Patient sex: M
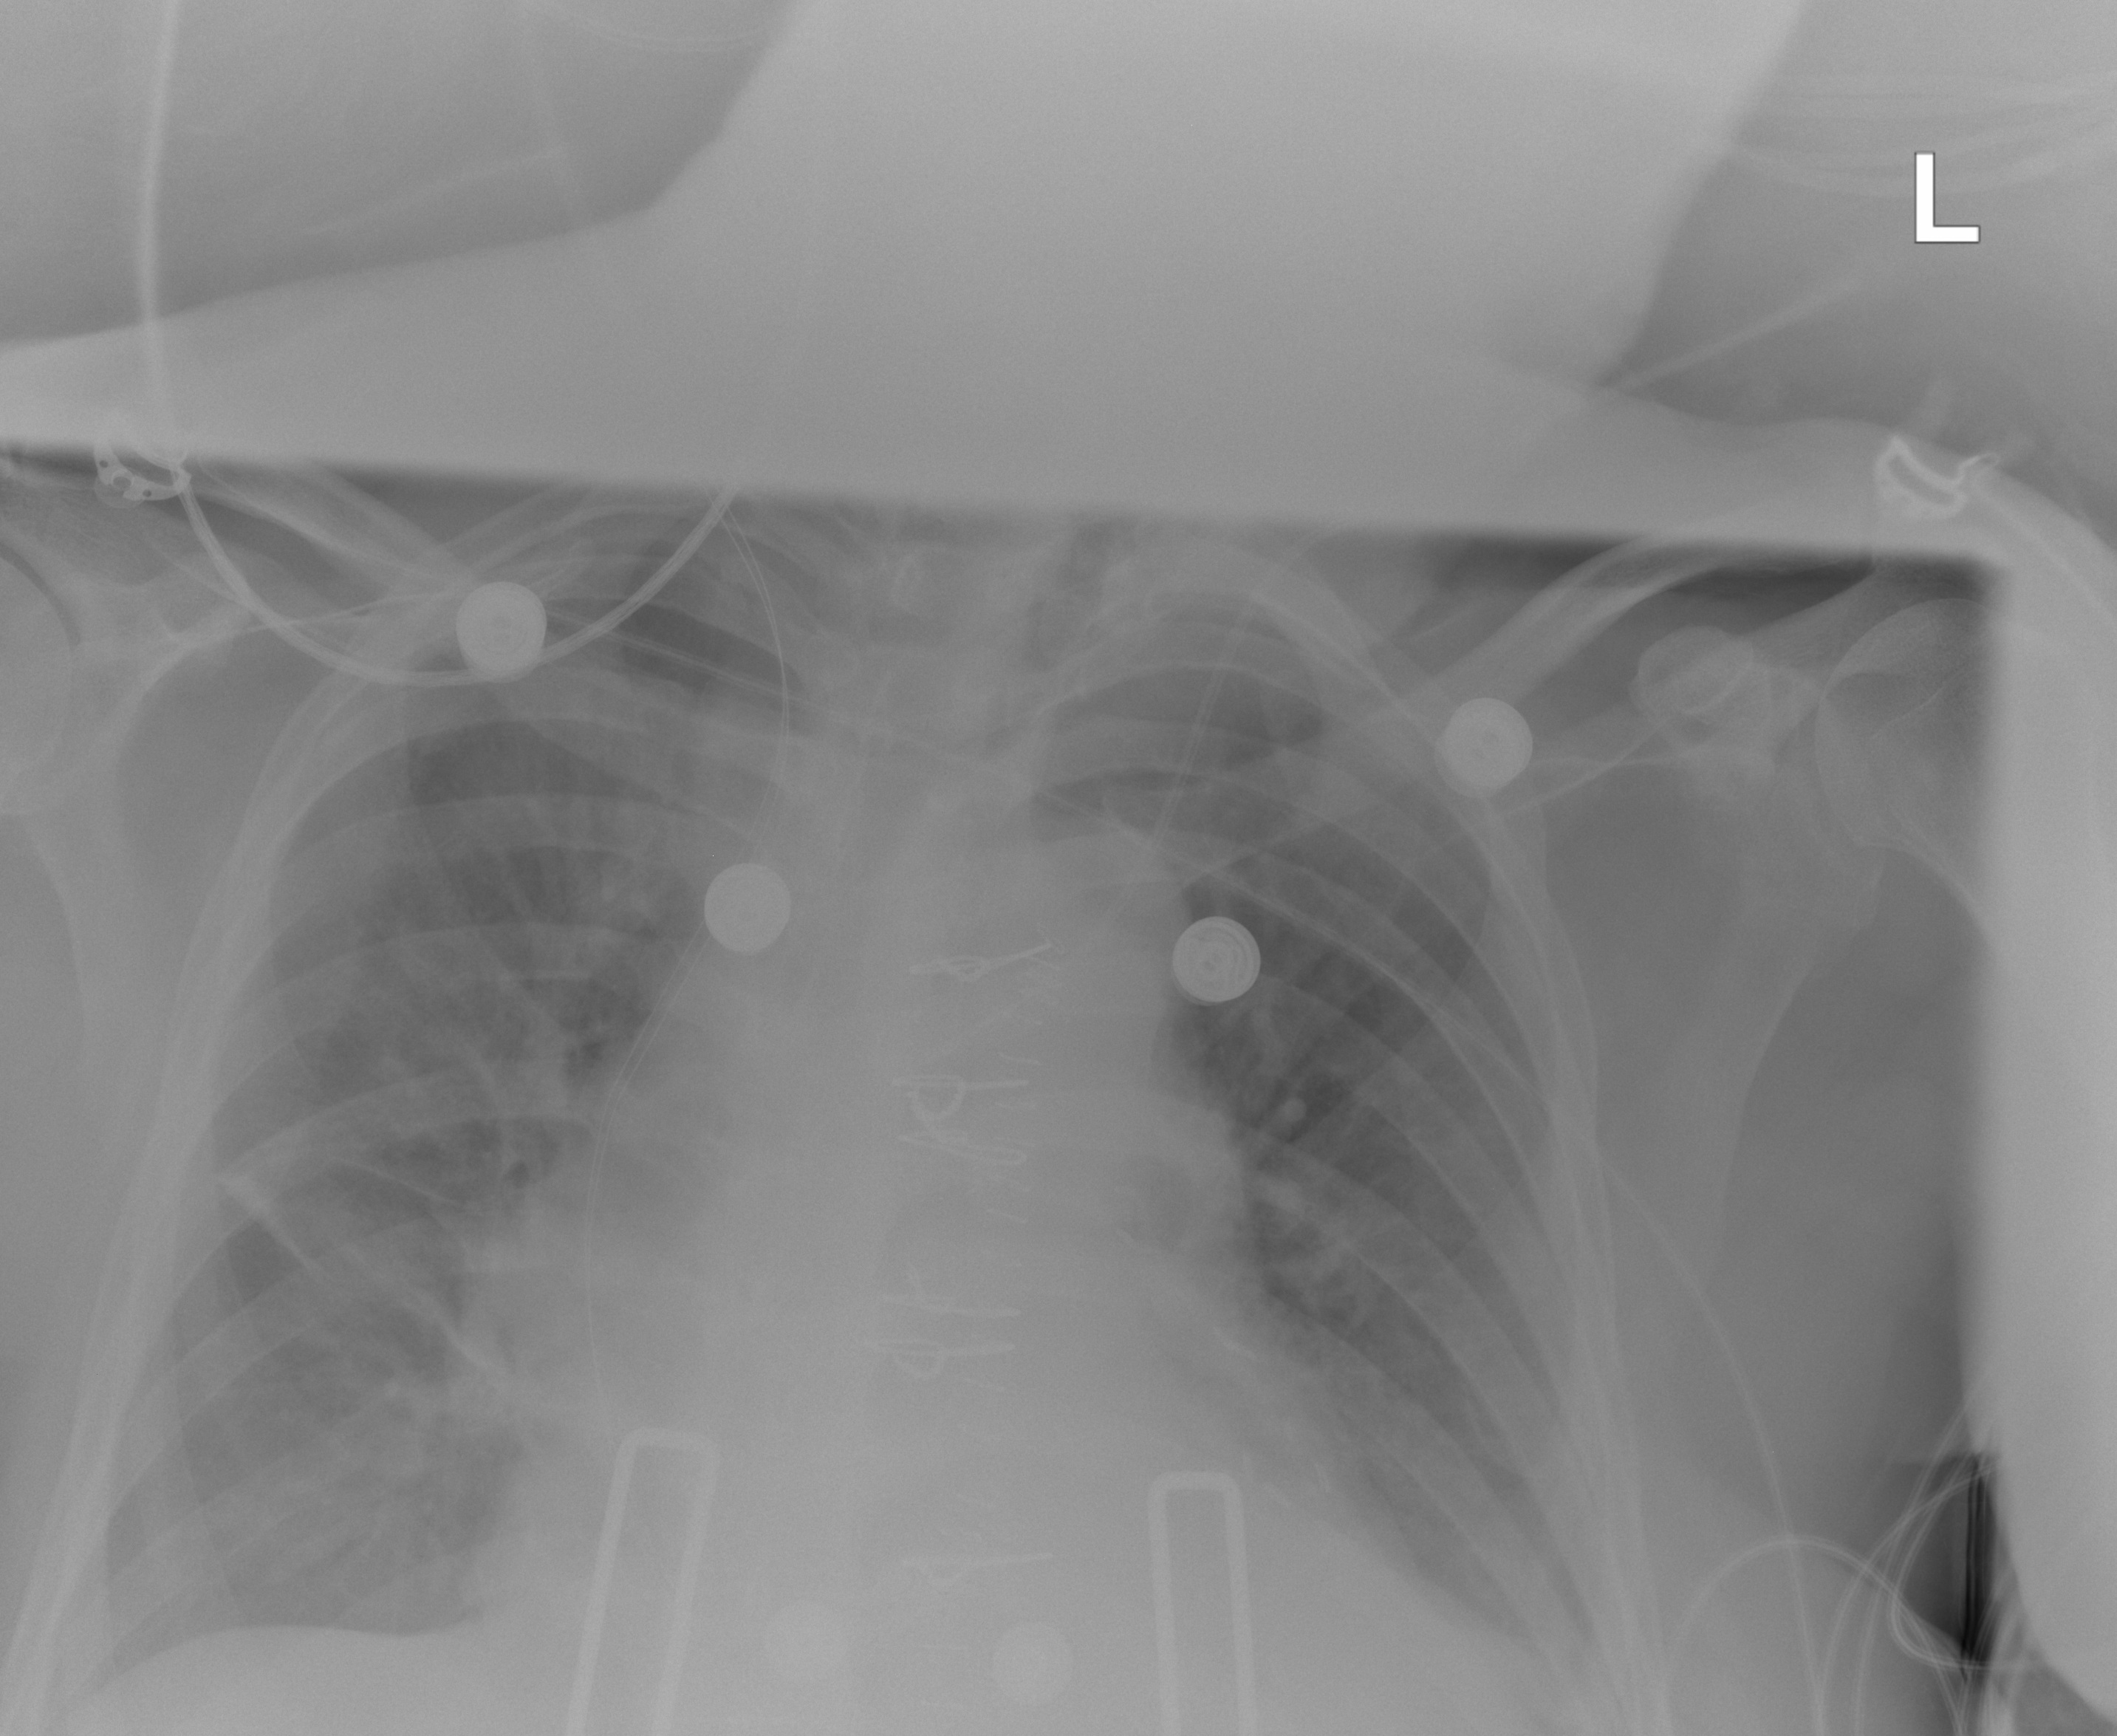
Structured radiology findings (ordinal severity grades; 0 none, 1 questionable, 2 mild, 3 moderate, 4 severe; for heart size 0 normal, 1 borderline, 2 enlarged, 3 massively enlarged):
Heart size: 2
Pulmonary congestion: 1
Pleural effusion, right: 0
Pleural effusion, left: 2
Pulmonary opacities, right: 2
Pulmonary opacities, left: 0
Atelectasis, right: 2
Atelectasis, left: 0